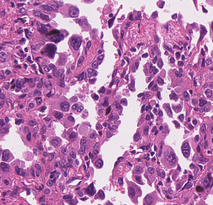
Tumor epithelial tissue: yes
Tumor-associated stroma tissue: yes
Normal tissue: no